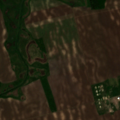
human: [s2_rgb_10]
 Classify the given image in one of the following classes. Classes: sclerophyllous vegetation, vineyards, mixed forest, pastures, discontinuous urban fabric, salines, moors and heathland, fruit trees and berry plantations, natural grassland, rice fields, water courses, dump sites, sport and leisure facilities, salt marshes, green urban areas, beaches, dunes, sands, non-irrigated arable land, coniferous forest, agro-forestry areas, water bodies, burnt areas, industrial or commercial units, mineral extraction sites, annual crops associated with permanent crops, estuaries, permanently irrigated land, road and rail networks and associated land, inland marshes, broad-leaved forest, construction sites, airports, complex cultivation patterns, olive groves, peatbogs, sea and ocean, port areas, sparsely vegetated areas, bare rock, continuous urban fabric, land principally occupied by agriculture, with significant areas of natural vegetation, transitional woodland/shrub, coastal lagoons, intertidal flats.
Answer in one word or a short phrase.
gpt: non-irrigated arable land, broad-leaved forest, transitional woodland/shrub